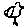
Label: bird